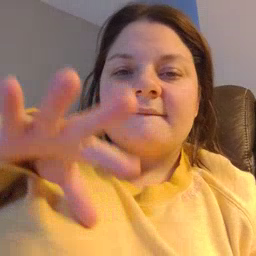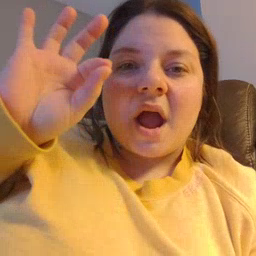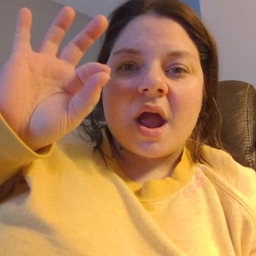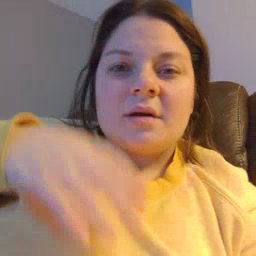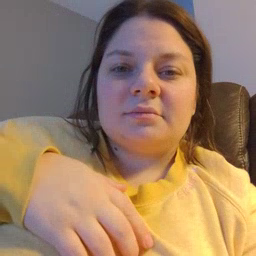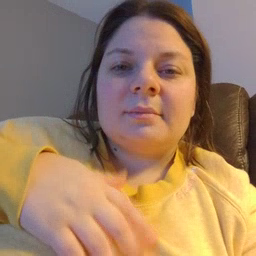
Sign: find